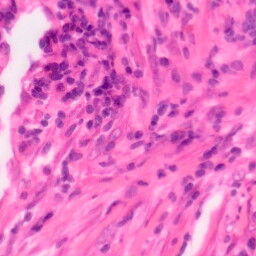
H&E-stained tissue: Colon